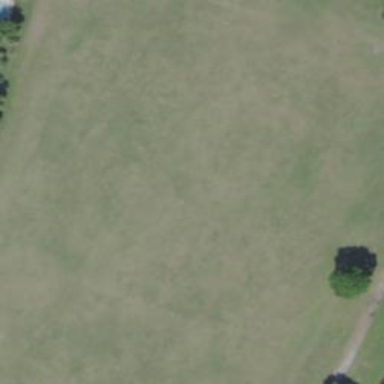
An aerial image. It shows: Grassy equestrian pitch for leisure land activities.